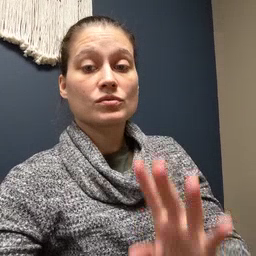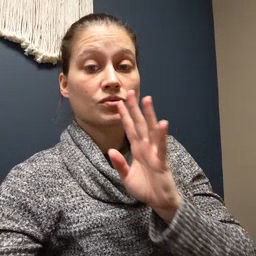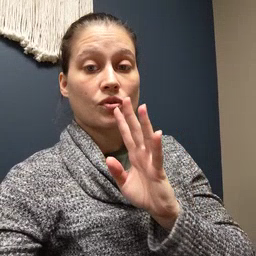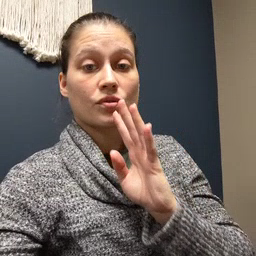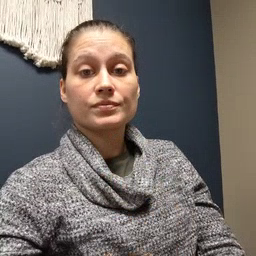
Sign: talk